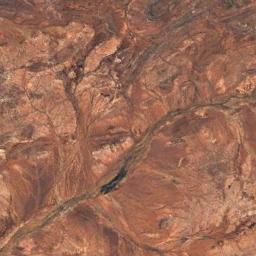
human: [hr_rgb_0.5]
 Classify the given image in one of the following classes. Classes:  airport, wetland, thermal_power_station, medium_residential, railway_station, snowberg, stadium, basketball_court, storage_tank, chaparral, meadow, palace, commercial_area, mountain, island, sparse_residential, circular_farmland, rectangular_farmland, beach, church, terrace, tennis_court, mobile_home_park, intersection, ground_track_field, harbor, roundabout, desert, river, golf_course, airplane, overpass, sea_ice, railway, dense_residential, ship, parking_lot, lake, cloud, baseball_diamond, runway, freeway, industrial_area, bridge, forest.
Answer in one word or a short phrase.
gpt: desert